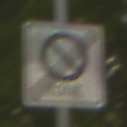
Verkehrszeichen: EndeEingeschraenktesHalteverbotZone
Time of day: SunriseSunset
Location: Outdoor (RoadRail)
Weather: Clear
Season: NotSpecified
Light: Natural